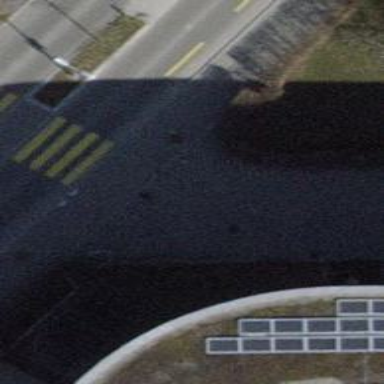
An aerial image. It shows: Bollard barrier.